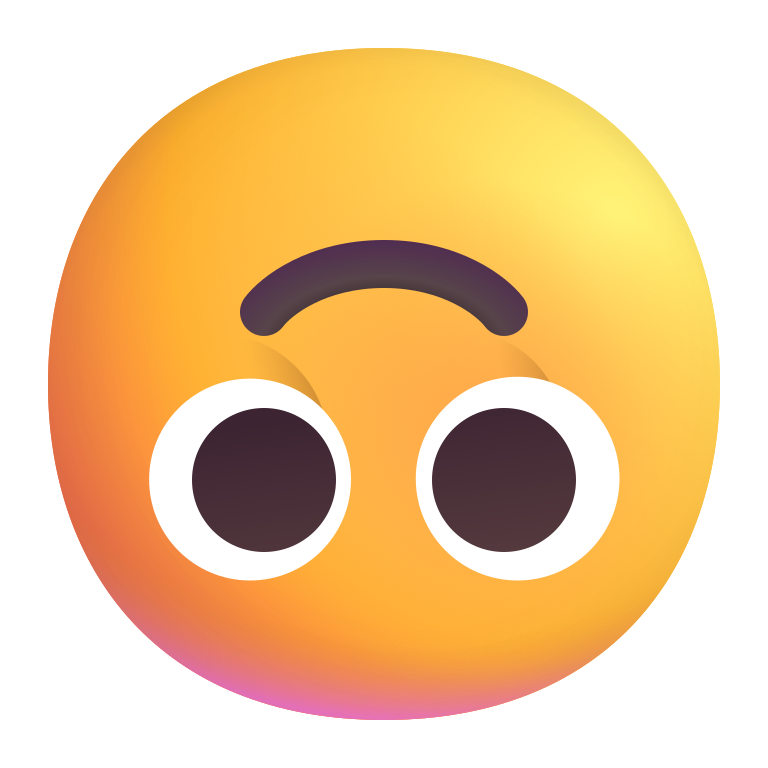
upside down face color